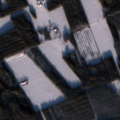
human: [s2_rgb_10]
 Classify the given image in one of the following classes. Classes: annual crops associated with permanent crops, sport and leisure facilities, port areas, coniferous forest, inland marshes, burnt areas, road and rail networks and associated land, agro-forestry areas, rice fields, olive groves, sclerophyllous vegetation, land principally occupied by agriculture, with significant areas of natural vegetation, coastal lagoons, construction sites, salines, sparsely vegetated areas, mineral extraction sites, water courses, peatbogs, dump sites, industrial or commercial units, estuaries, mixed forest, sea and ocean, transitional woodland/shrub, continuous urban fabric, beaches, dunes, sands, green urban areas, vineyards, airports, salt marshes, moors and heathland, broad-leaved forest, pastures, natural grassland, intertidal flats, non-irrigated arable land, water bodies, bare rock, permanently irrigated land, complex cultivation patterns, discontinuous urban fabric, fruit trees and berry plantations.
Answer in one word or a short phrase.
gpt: non-irrigated arable land, coniferous forest, mixed forest